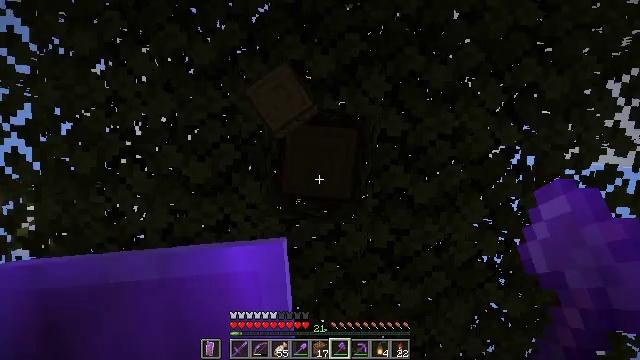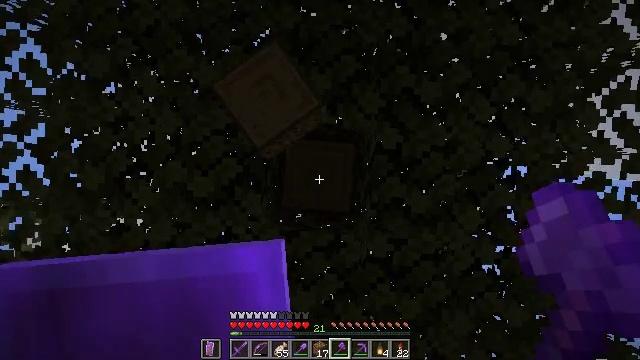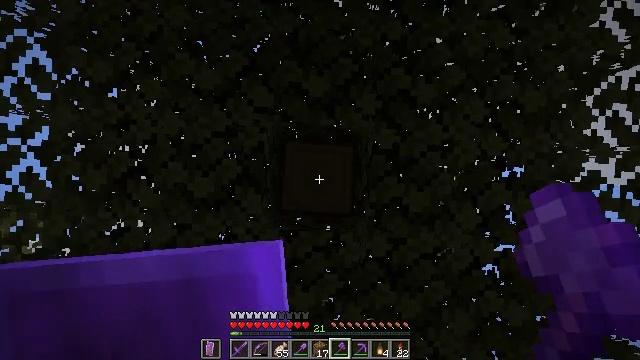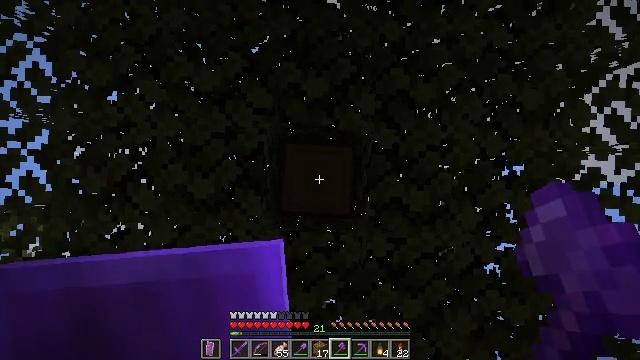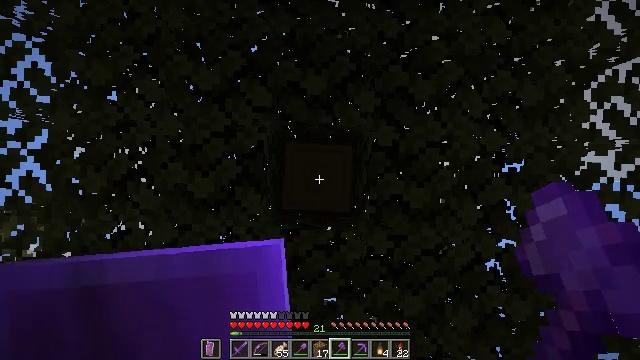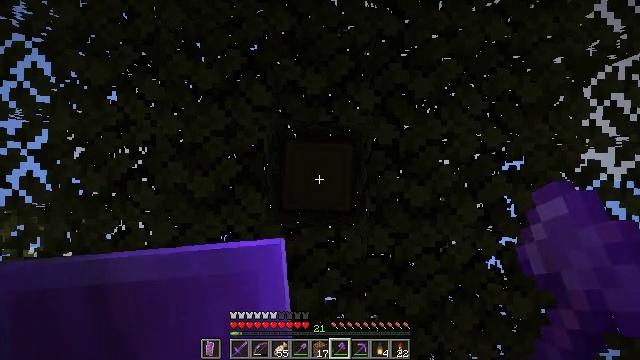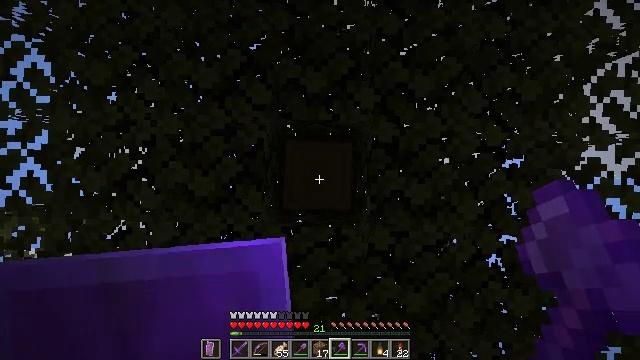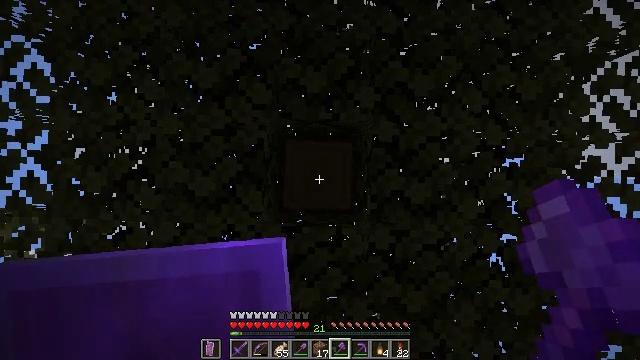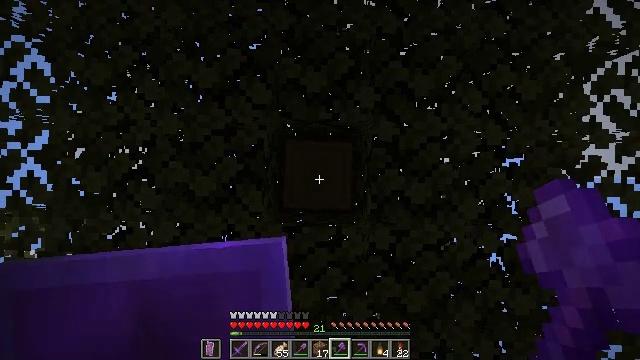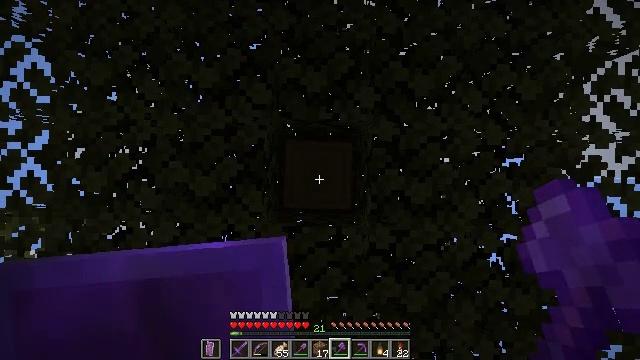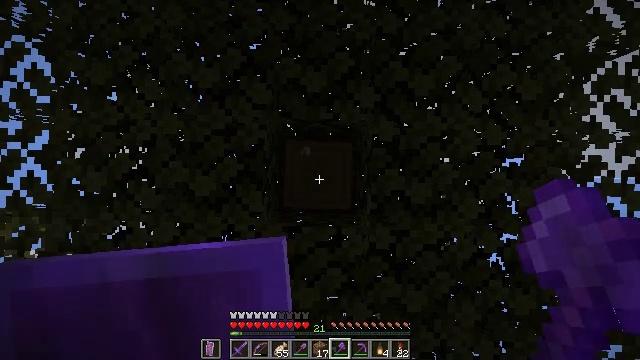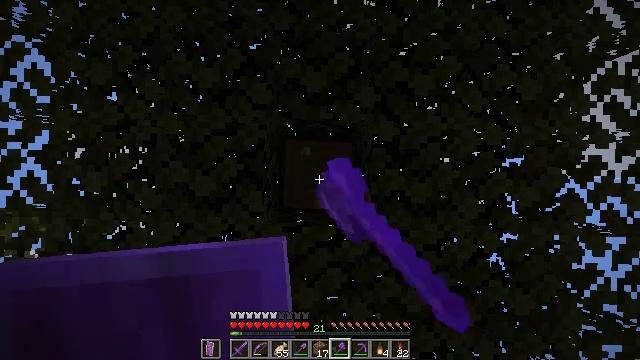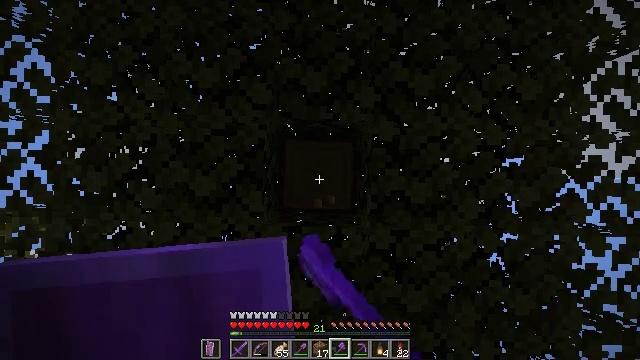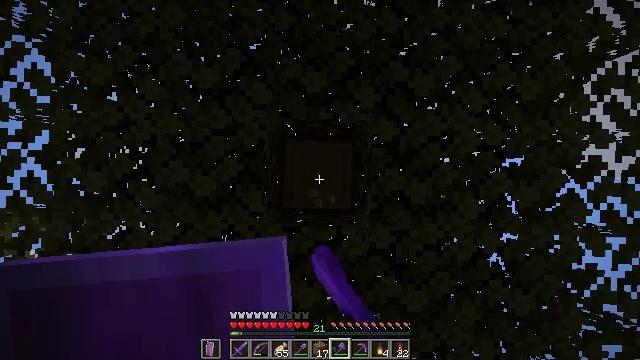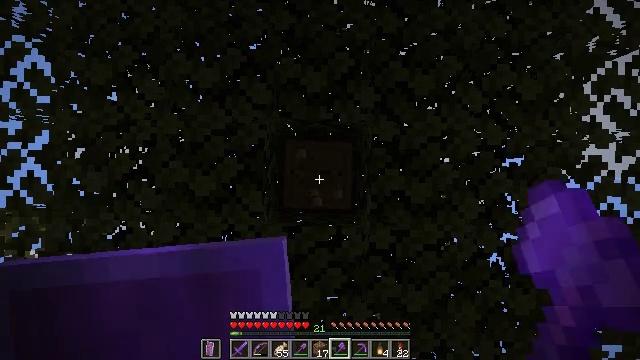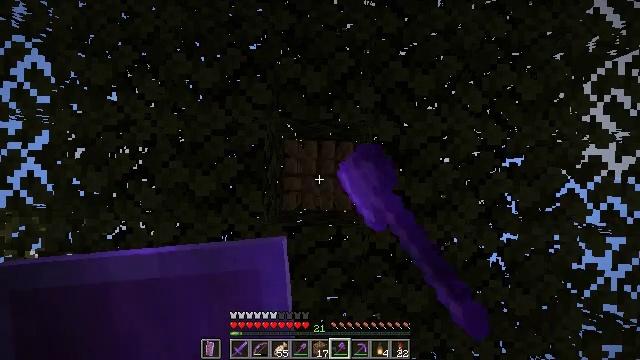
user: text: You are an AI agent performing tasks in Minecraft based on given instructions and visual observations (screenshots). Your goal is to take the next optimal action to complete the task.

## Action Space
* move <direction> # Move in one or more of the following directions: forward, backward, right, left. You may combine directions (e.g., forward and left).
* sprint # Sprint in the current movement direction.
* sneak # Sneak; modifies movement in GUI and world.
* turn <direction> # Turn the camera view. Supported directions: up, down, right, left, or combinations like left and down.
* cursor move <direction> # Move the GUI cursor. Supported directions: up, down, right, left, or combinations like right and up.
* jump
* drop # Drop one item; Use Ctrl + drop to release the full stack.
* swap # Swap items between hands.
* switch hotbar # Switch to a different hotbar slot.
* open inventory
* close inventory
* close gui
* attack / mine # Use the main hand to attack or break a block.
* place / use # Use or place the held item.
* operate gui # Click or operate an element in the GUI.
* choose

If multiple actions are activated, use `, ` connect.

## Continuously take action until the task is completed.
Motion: motion action
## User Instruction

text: Gather oak logs from trees.
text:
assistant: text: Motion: turn up
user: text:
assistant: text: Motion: turn up
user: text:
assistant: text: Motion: turn up
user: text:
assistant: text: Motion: turn up
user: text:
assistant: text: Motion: turn up
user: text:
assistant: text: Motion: turn up
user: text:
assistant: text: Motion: no_op
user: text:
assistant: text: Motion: no_op
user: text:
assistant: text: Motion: no_op
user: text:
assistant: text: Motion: attack / mine
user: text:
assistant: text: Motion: attack / mine
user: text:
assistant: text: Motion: attack / mine
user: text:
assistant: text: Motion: attack / mine
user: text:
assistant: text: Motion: attack / mine
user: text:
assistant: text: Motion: attack / mine
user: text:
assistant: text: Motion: attack / mine
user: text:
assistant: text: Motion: attack / mine
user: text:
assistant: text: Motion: no_op
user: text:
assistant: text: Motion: no_op
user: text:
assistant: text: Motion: no_op
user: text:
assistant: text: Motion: no_op
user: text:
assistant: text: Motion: no_op
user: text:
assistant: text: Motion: no_op
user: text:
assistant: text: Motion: no_op
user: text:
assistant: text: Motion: no_op
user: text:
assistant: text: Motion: attack / mine
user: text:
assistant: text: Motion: attack / mine
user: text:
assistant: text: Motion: attack / mine
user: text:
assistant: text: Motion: attack / mine
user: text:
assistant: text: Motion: attack / mine